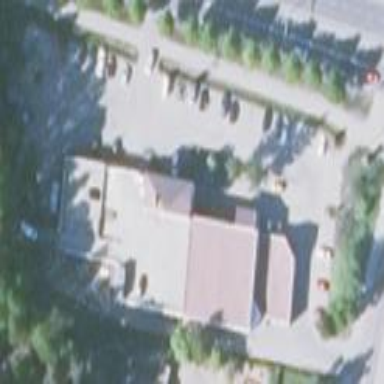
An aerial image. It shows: Retail area.